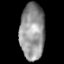
Tissue: lung
Cell type: Others
Senescence score: 0.1504
Nuclear area (px): 1369
Mean DAPI intensity: 147.008